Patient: sex F, age 56
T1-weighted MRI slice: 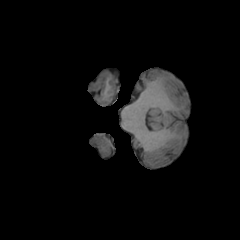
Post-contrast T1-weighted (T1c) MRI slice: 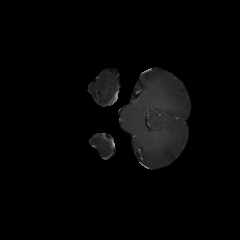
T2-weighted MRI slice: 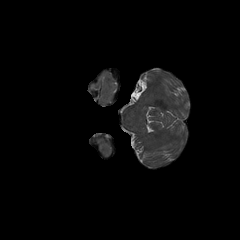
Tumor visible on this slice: no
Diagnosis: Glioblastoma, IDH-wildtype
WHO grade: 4